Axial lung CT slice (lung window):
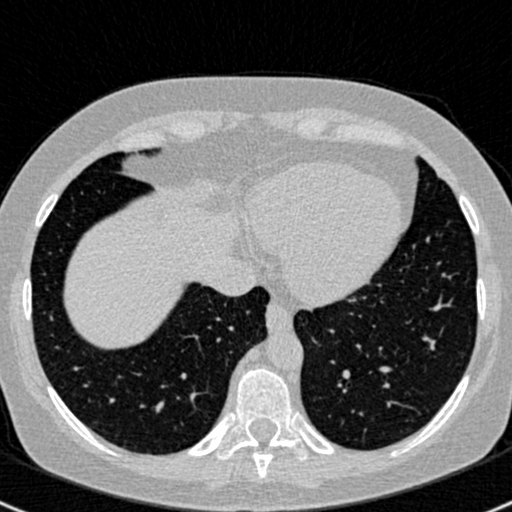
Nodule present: no